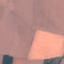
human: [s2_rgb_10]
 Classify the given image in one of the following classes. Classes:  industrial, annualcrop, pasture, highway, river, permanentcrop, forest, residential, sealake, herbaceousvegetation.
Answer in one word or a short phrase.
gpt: AnnualCrop